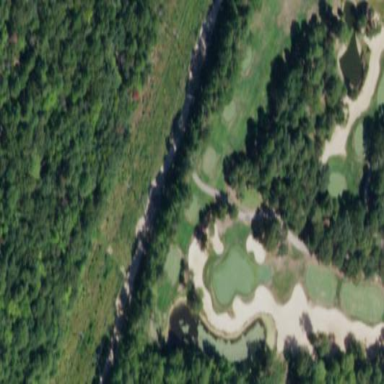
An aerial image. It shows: Scenic view of water hazard on golf course. The natural water feature adds beauty to the landscape.